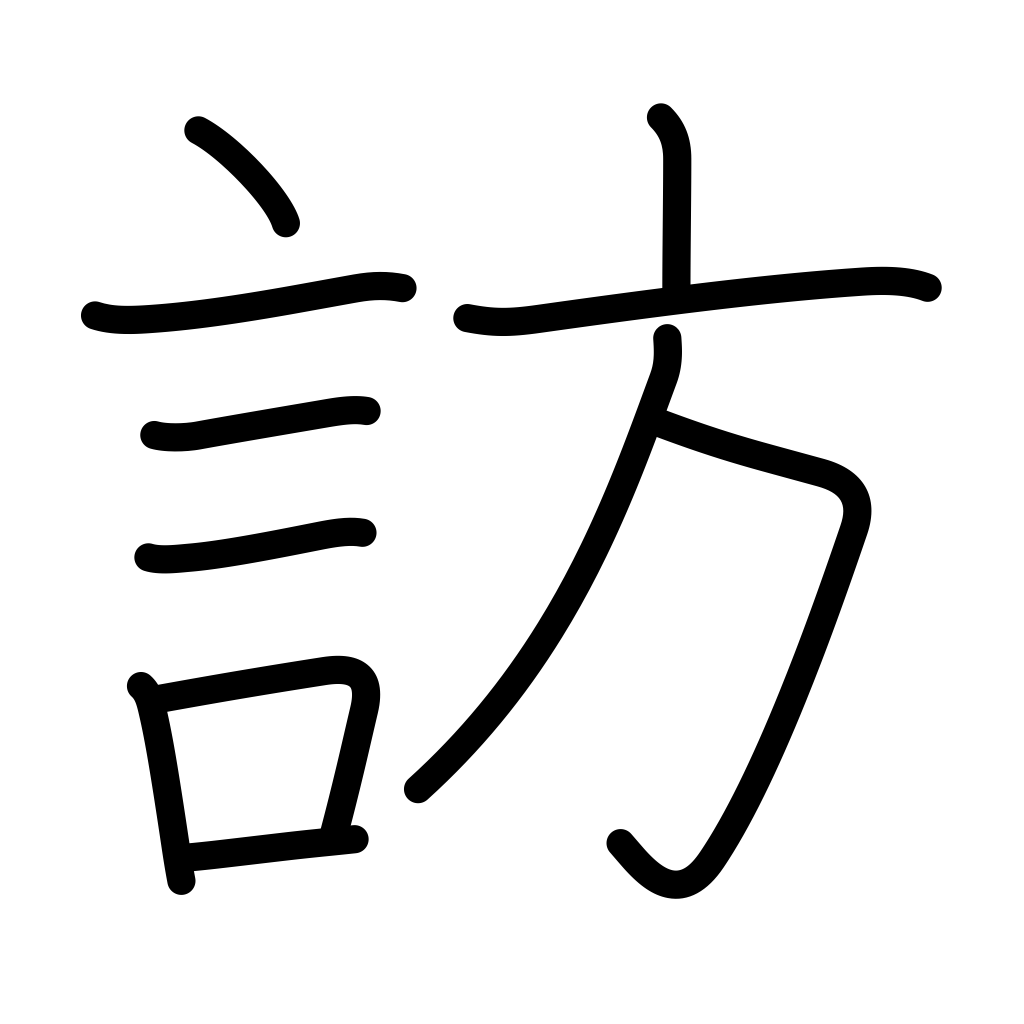
Meaning: call on, visit, look up, offer sympathy